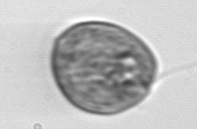
Label: Prorocentrum